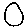
Label: circle